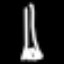
Label: fork